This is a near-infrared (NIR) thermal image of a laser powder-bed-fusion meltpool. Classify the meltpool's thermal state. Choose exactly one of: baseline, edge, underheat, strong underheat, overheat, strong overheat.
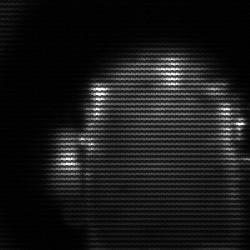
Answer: baseline